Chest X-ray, AP view. Patient: 26 years old, sex M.
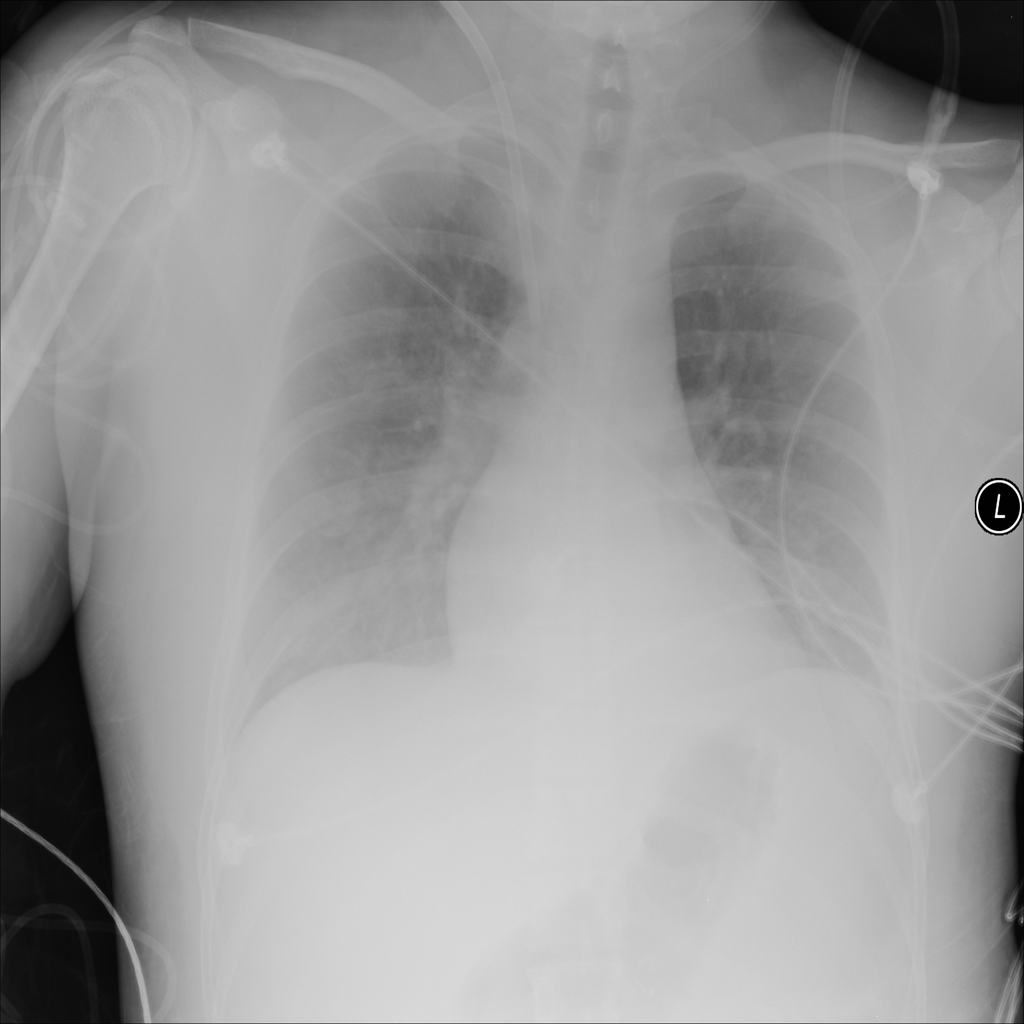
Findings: Edema